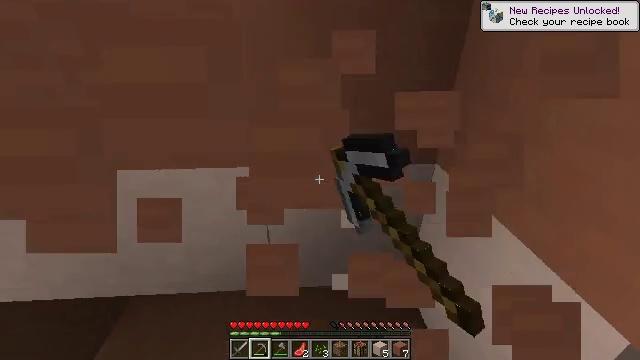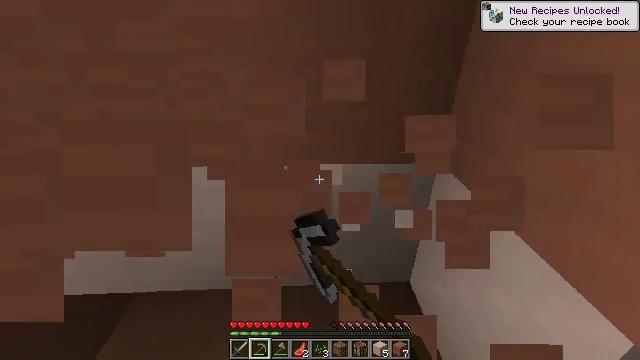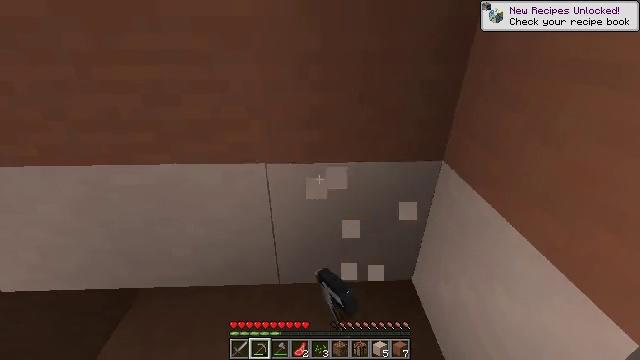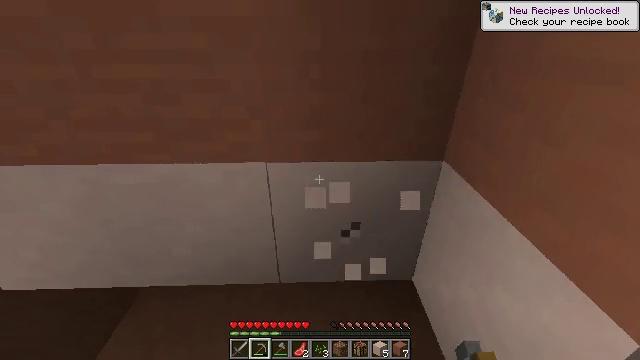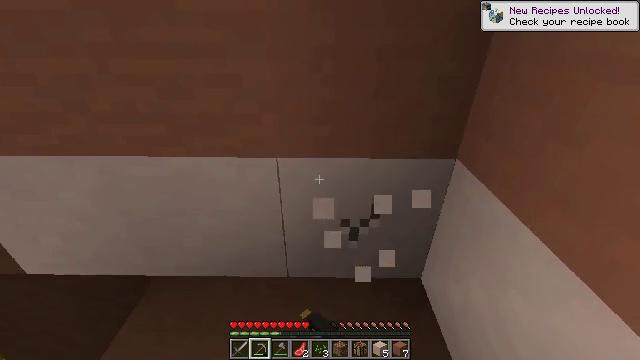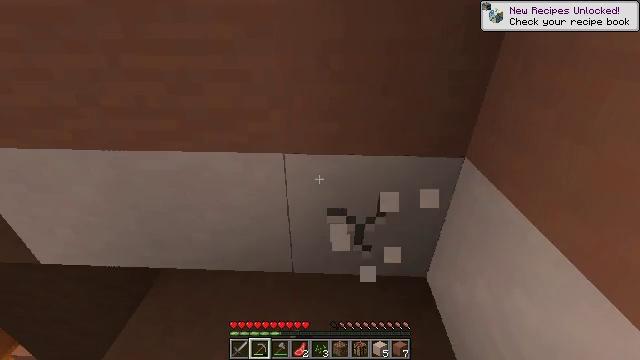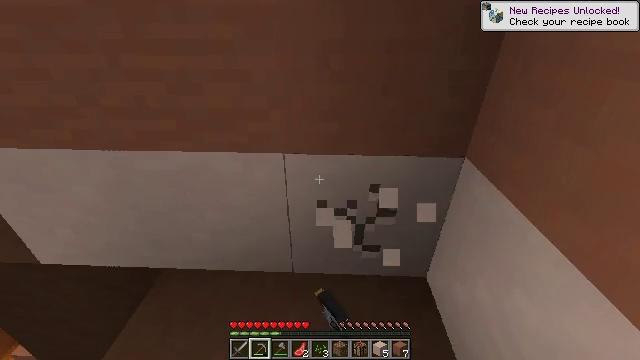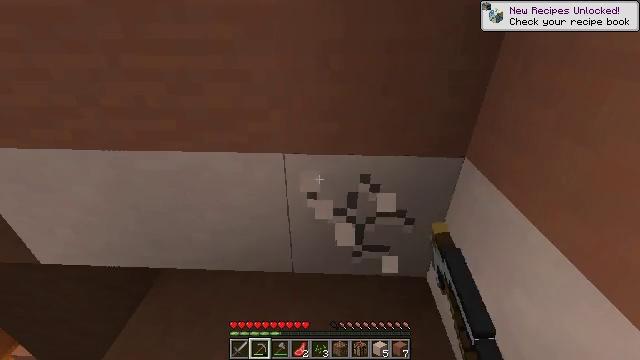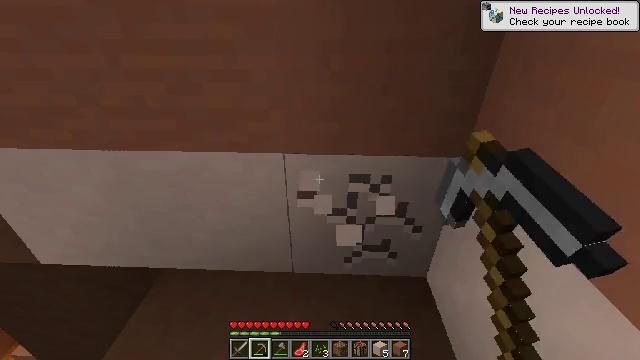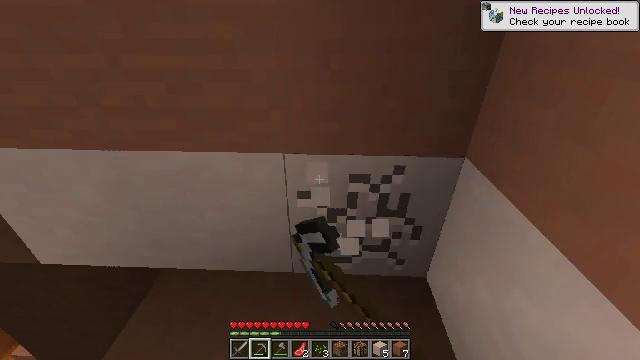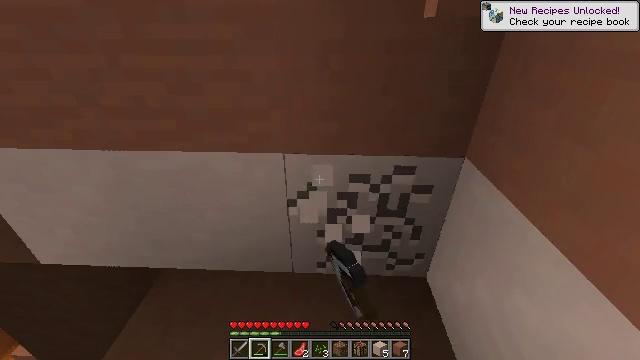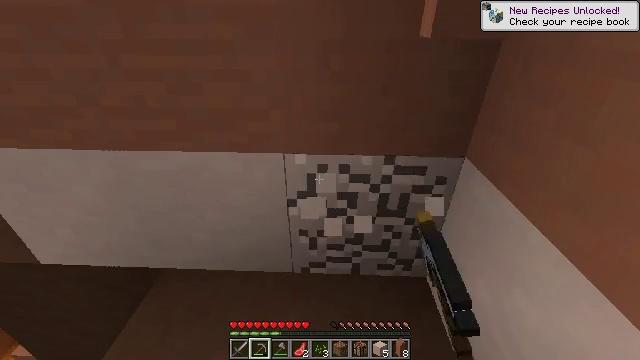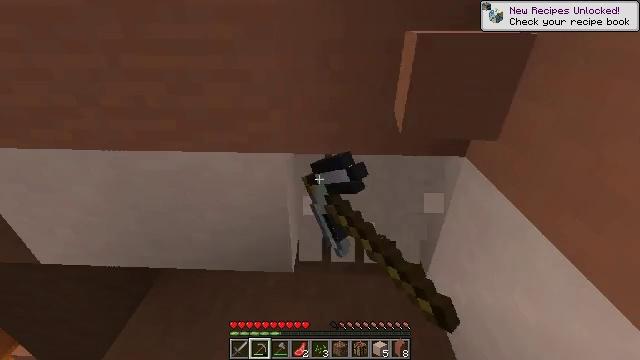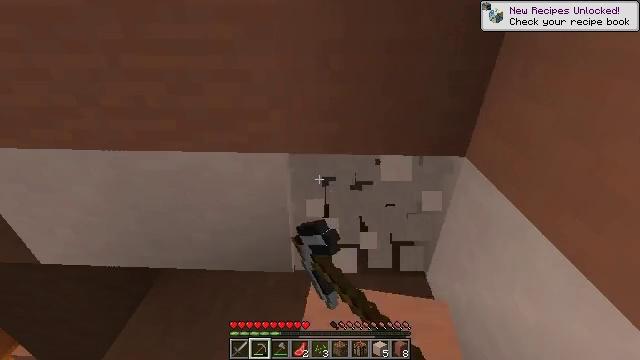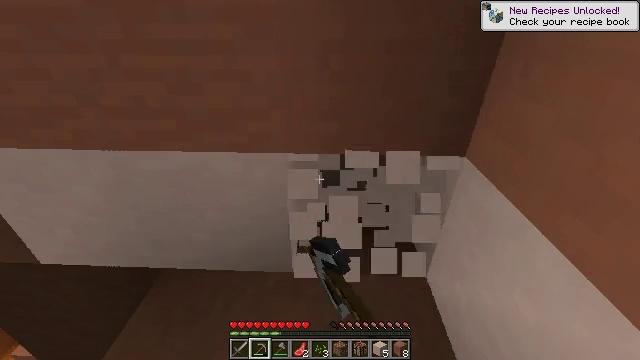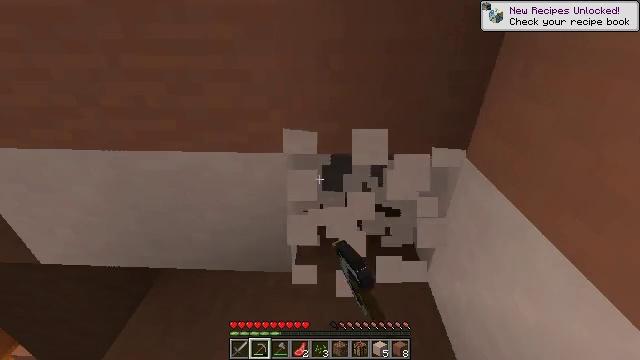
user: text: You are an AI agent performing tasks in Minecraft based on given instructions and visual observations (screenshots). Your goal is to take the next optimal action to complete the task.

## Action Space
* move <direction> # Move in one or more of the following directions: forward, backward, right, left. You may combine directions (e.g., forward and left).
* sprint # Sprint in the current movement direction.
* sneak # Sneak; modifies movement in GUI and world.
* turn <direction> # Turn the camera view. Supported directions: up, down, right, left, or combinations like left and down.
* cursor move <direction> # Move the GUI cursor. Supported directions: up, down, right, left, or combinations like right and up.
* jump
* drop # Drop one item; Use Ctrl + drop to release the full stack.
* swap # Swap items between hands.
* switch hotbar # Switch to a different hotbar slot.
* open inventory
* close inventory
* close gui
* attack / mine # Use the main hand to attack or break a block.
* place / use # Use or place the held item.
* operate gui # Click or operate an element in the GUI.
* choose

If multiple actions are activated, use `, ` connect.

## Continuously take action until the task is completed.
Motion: motion action
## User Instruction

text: Break the white terracotta block.
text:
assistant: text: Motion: attack / mine
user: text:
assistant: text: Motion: attack / mine
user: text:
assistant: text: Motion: attack / mine
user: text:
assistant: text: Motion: turn left, attack / mine
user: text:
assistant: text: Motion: turn left, attack / mine
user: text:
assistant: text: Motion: attack / mine
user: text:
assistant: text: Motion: attack / mine
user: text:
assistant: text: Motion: attack / mine
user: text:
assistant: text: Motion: attack / mine
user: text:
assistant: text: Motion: attack / mine
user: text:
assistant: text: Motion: attack / mine
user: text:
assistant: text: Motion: attack / mine
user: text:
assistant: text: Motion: attack / mine
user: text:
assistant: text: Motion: attack / mine
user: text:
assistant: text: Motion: attack / mine
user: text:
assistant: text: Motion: turn left, attack / mine
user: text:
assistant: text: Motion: turn left, attack / mine
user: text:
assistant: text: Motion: turn left, attack / mine
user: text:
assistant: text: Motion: turn left, attack / mine
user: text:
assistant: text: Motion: attack / mine
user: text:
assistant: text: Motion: attack / mine
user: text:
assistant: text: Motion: attack / mine
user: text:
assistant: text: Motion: attack / mine
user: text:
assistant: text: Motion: attack / mine
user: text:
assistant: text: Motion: attack / mine
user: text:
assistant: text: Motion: attack / mine
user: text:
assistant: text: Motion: attack / mine
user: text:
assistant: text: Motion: attack / mine
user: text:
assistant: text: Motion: attack / mine
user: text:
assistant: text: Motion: attack / mine